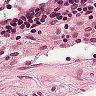
Metastatic tissue present: no